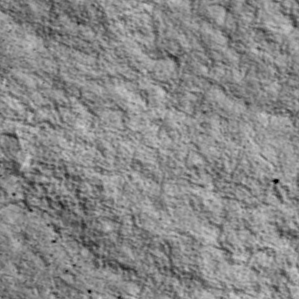
Label: non_frost